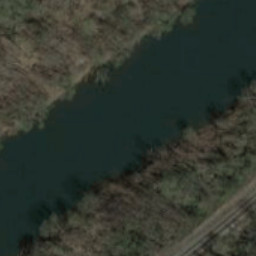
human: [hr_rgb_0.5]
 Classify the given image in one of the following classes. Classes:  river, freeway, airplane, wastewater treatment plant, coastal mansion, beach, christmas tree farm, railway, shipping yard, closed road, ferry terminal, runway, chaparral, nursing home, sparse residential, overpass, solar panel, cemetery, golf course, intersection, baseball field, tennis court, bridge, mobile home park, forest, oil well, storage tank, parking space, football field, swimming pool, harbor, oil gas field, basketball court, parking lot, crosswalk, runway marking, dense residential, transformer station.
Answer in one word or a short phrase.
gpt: river